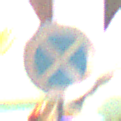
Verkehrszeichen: AbsolutesHalteverbot
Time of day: MorningAfternoon
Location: Outdoor (Special)
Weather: PartlyCloudy
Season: NotSpecified
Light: Natural